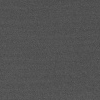
Atmospheric dust classification: dusty